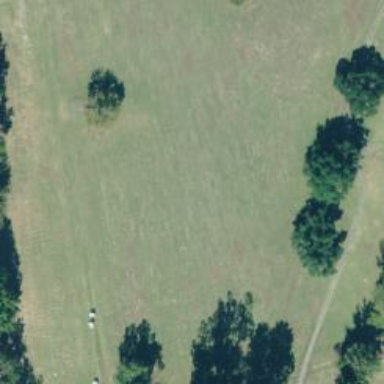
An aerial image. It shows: Golf fairway surrounded by grass.